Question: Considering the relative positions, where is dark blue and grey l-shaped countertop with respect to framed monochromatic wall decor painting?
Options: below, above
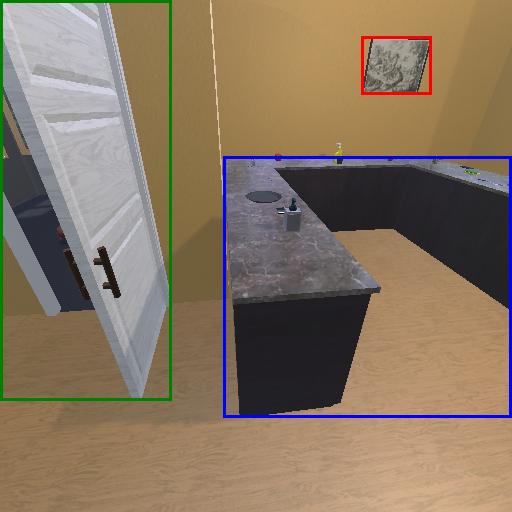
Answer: below